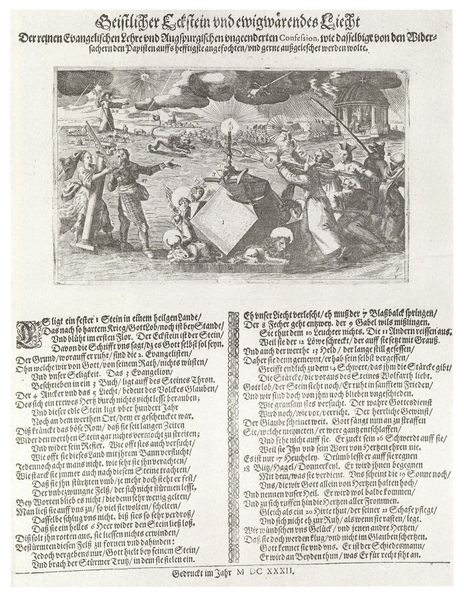
Titel: Geistlicher Eckstein vnd ewigwärendes Liecht
Institution: (Seriendruck)
Schlagwörter: baum, gott, himmel, kampf, mann, wolken, landschaft, menschen, bewegung, frau, grau, licht, männer, schwarz, szene, säule, tisch, tische, weiss, zeichnung, gebäude, haus, tiere, wolke, leute, menge, ornament, rahmen, stein, gesten, feld, kirche, sonne, geistlicher, gewänder, blatt, gotik, schrift, papier, grafik, graphik, spalten, figuren, bischof, dekor, kerze, deutsch, flamme, buch, religion, strahlen, druck, schwarz-weiss, stich, titel, seite, illustration, text, zeitung, initiale, überschrift, ritter, altar, buchdruck, buchseite, christlich, kapelle, tempel, löwe, rundtempel, aufregung, bulle, hirte, miniatur, drama, fraktur, lichtschein, flugblatt, traktat, rotunde, frühe neuzeit, evangelisch, buchmalerei, flugschrift, majuskel, minuskel, rama, eckstein, liecht, geistlicher eckstein, augsburger bekenntnis, liech